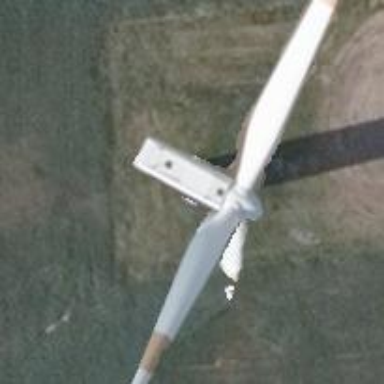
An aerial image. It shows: Wind generator powered by horizontal axis wind turbine.